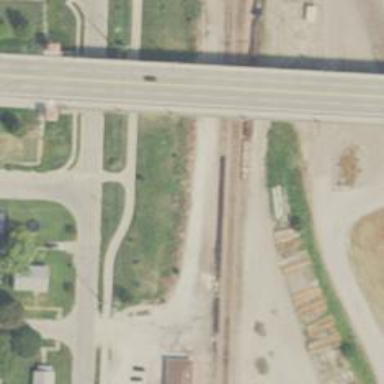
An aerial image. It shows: Railway siding with rails.